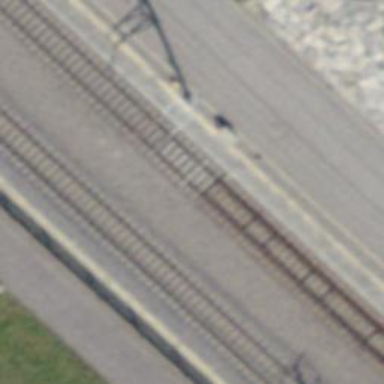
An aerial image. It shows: Single-track electrified railway siding with contact line.